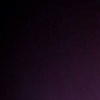
Label: space